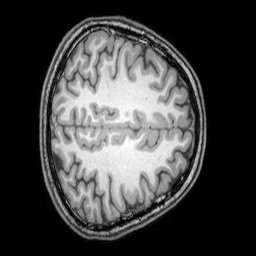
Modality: T1w
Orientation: axial
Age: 20
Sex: female
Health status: healthy
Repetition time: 0.081 s
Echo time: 0.037 s